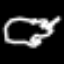
Label: frog